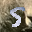
Label: 5